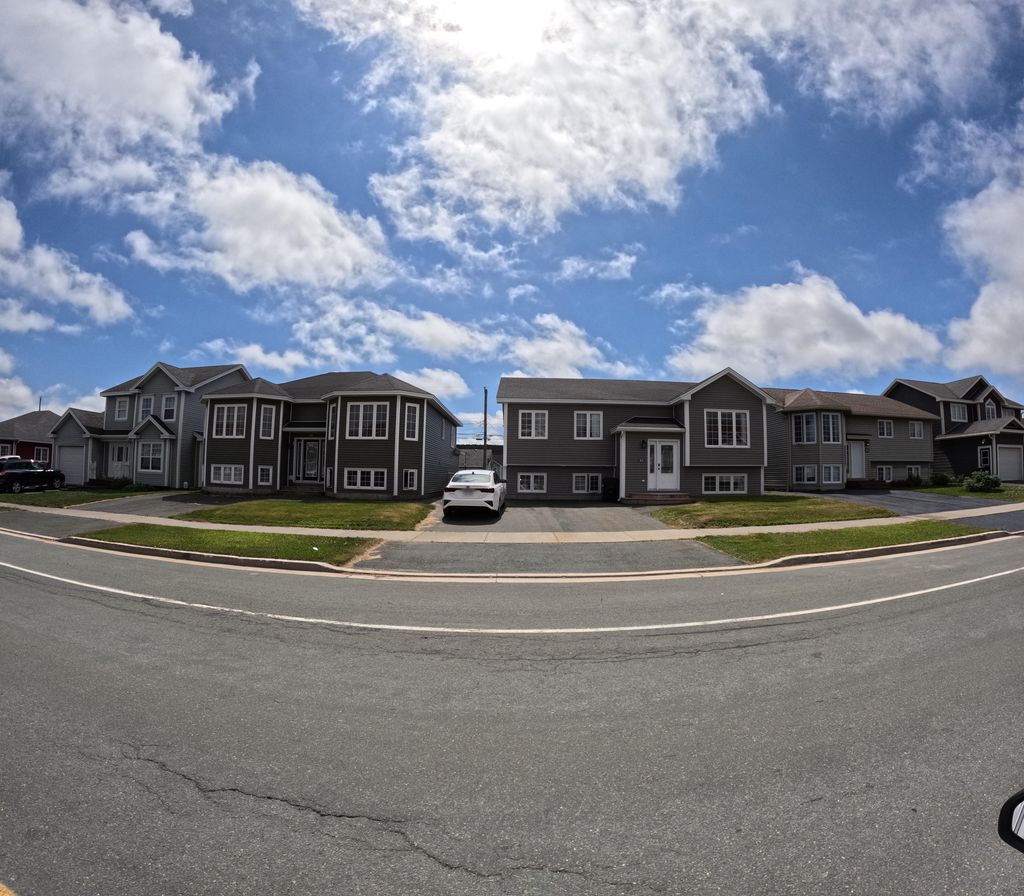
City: st_johns